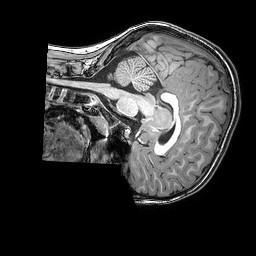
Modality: T1w
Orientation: sagittal
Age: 7
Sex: male
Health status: healthy